Question: I am having some issues lately which I discovered, tried out everything I possibly could, without any success. Anyway, lets get to the point: I have some text, and I have a title in strong (i.e. using the default strong tag), and I am facing some issues with this, for some reason the title part jumps up while scrolling down, while the content (body) text stays fixed without jumping up, how can I fix this?
Here's the CSS for my title text:
'''
.title {
display: inline-block;
font-size: 16px;
font-weight: bold;
line-height: 16px;
margin-bottom: 8px;
max-width: 282px;
white-space: nowrap;
}
'''
Thanks in advance!
<URL>
Screenshot:

This is the title text before scroll, after the the scroll or while scrolling down.
Seems like there are issues with my FF, not sure of why, it seems to have issues to render on the screen, the same thing occurred just within a plug-in in FF, namely: Firebug. Code seems to jump there too when I scrolled.
The issue as a whole: elements flicker while scrolling only in Firefox. flicker a little bit.
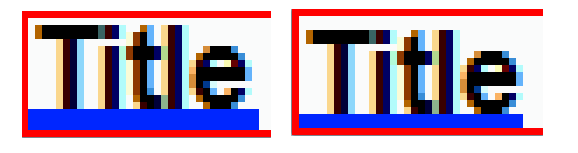
Answer: You may have an issue with your unit that is used for the blue line. Check to be sure that is matches with the rest of your tags. (em, px, % etc)